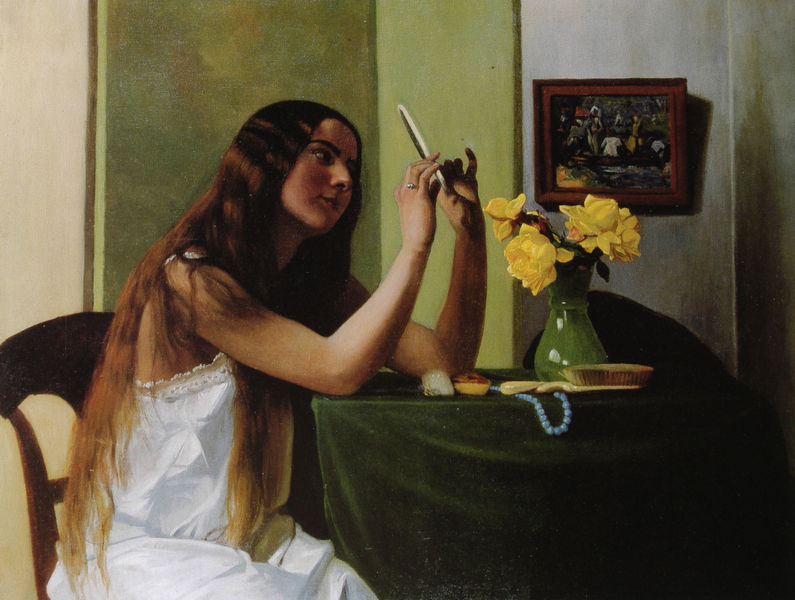
Titel: La toilette, Die Toilette
Künstler: Félix Vallotton
Standort: Genève
Institution: Musée du Petit Palais
Schlagwörter: blau, gemälde, hand, schatten, weiß, gelb, grün, mädchen, sitzen, blume, blumen, braun, frankreich, frau, haar, kleid, mund, nase, schmuck, stuhl, tisch, türkis, zimmer, blick, rose, rosen, rot, hemd, jung, richter, wand, arme, halten, lang, mensch, rahmen, schale, spitze, bild, porträt, schauen, spiegel, tischdecke, tischtuch, morgen, land, haare, lange haare, realismus, sitzend, decke, nachthemd, perlen, schön, stilleben, vase, ecke, zimmerecke, blumenvase, lehne, kamm, kette, streifen, betrachtung, perlenkette, ring, blumenstrauß, foto, fotorealismus, offen, maniküre, morgentoilette, teerosen, unterrock, traum, bürste, toilette, eitel, bild im bild, kämmen, verspielt, haarbürste, narzissen, unterwäsche, soiegel, langes haar, feile, nagelfeile, armr, mädechen, 1870, lmädchen, nagelpfeile